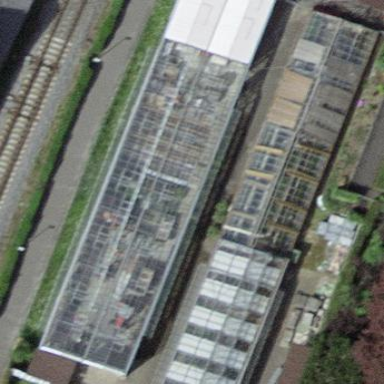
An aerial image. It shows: Greenhouse.